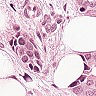
Metastatic tissue present: yes